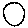
Label: moon